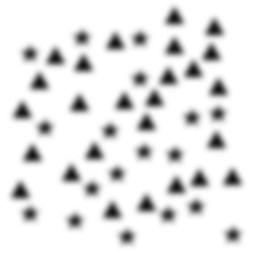
Squares: 0
Triangles: 26
Stars: 18
Total shapes: 44